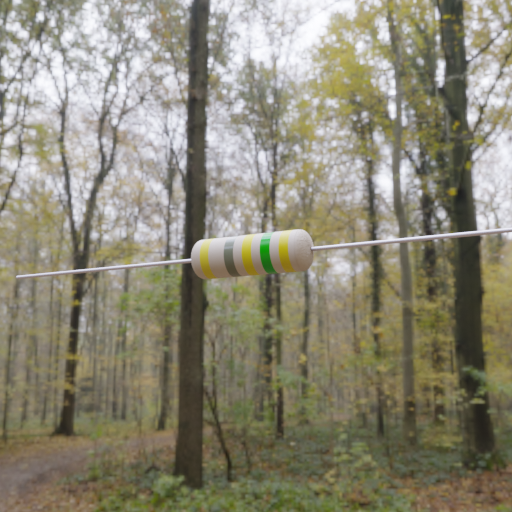
Resistor colour bands (in order): yellow, gray, yellow, green, yellow